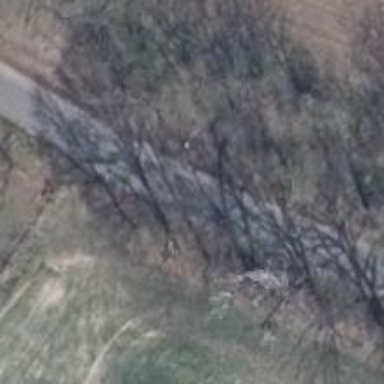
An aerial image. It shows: Unclassified road with asphalt surface.